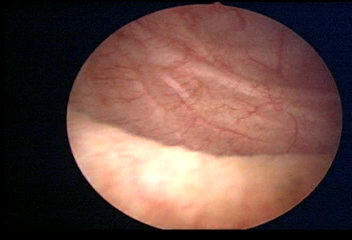
Modality: WLC
Class: Normal mucosa
Bladder cancer association: No